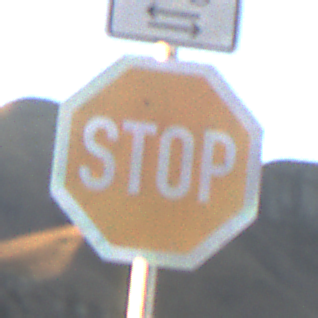
Verkehrszeichen: Stop
Zusatzzeichen oben: RichtungsangabeDurchPfeile9
Umgebung: Outdoor, Nature
Tageszeit: SunriseSunset
Wetter: Clear
Licht: Natural
Jahreszeit: NotSpecified
Kontrast: HighContrast